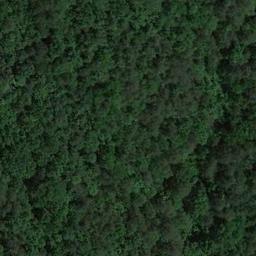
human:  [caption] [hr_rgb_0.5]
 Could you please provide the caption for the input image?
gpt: This is a dense forest .

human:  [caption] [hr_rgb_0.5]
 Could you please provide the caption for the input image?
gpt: The forest is full of green trees .

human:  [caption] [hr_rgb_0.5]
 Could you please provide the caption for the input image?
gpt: Many green trees are in a forest and the forest is so dense that it looks like sea waves .

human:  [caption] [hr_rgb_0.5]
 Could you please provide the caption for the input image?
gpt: The forest has a lot of dense green trees of different color depths .

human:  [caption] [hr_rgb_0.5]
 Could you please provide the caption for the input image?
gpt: A dense forest with many green trees .